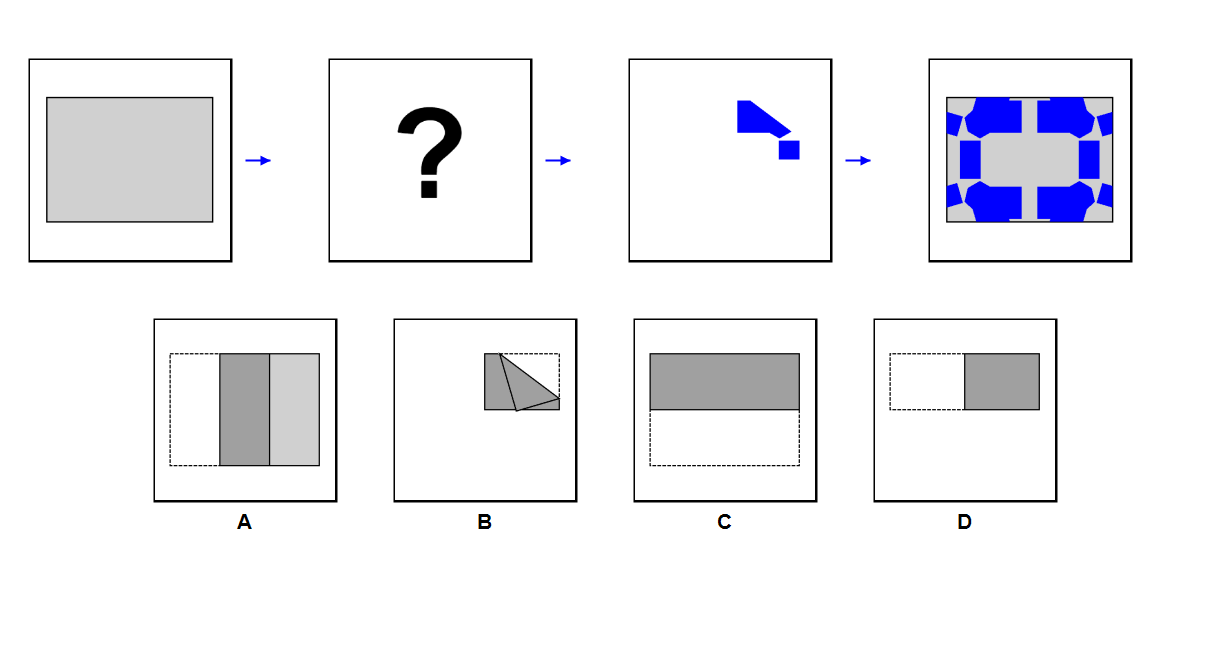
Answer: A